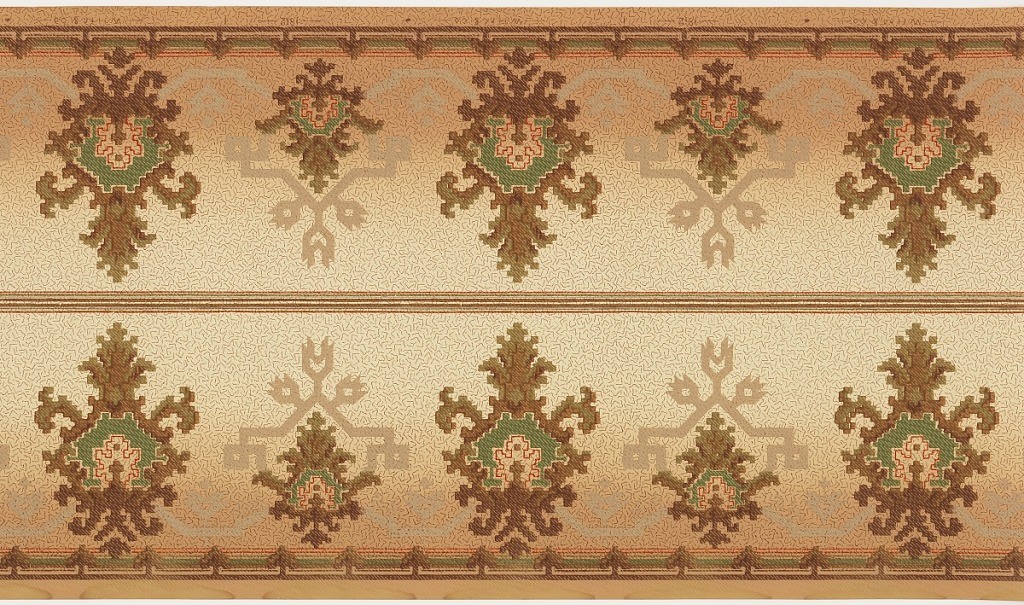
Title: Frieze
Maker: W.H. Mairs & Co., 1855
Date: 1905–1915
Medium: Machine-printed paper
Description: Alternating large and small medallions simulating cross stitch or needlepoint; printed on a gradient ground Two borders printed across the width.